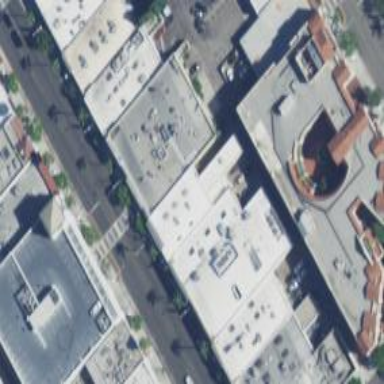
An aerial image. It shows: Retail building.